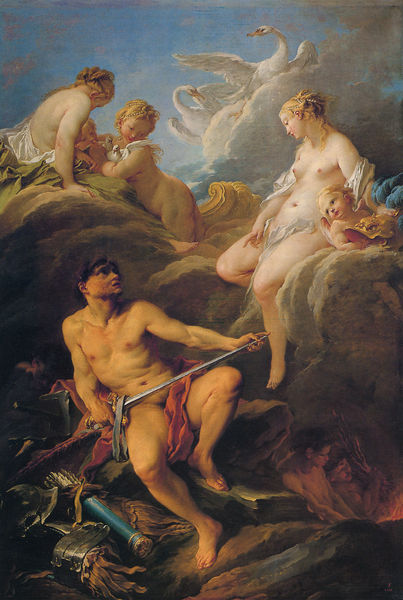
Titel: Vénus demandant à Vulcain des armes pour Enée, Venus bittet Vulkan um Waffen für Aeneas
Künstler: François Boucher
Standort: Paris
Institution: Musée du Louvre
Schlagwörter: akt, berg, blau, dunkel, feder, felsen, feuer, flügel, gemälde, gott, gruppe, haut, held, himmel, körper, lendenschurz, mann, meer, nackt, schatten, umhang, vogel, wasser, weiß, wolken, akte, frauen, gelb, grün, menschen, ocker, sitzen, braun, brust, busen, finger, frau, geste, hell, licht, profil, rücken, schwarz, türkis, blick, rot, schal, schleier, tiere, tuch, wolke, beige, malerei, blond, falten, geschichte, halten, inkarnat, spitze, stein, bild, öl, erde, vögel, gewässer, gewand, gold, gewänder, kind, höhle, locken, renaissance, rokoko, rosa, schön, kinder, engel, putte, putto, bein, brüste, liebe, schwan, bogen, italien, schwer, berge, els, fels, farbe, violett, krieg, wogen, lanze, muskeln, metall, nabel, bauch, nackte, brustwarzen, knie, scham, schenkel, zeigen, fliessend, fett, antike, lendentuch, buch, glut, vulkan, schweben, barfuß, schwert, waffen, waffe, angel, leinwand, helm, kunst, mythologie, tizian, göttin, ritter, rüstung, götter, hölle, muskel, zeus, olymp, faun, griechisch, mythos, dolch, krieger, eros, griechenland, bleich, diagonale, venus, speer, her, kreig, hera, jupiter, amor, putten, flügelchen, mars, köcher, putti, blaß, schwäne, pfeile, amoretten, speck, armor, hades, unterwelt, anblicken, hautfarben, gand, schmied, schmiede, puten, schamhaar, felsenf, herabgleiten, aphrodite, kunstwerk, attribute, leda, ares, chwan, endel, hephaistos, reniassance, schmachten, schwertspitze, wolkens, puti, schert, vilkan